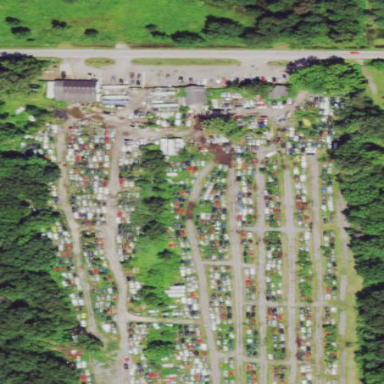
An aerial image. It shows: Industrial area designated as scrap yard.